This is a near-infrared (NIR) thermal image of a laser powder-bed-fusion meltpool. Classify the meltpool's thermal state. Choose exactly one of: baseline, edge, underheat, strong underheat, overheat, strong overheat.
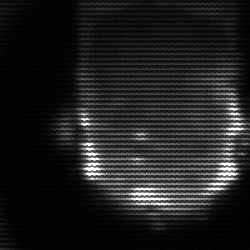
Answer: baseline